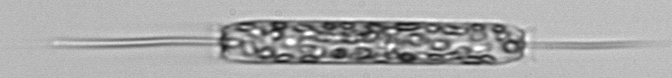
Label: Ditylum_brightwellii